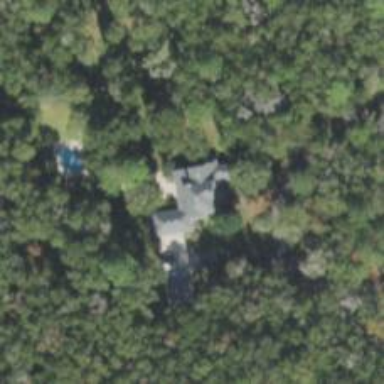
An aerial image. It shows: Simple house.